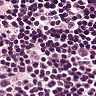
Metastatic tissue present: no